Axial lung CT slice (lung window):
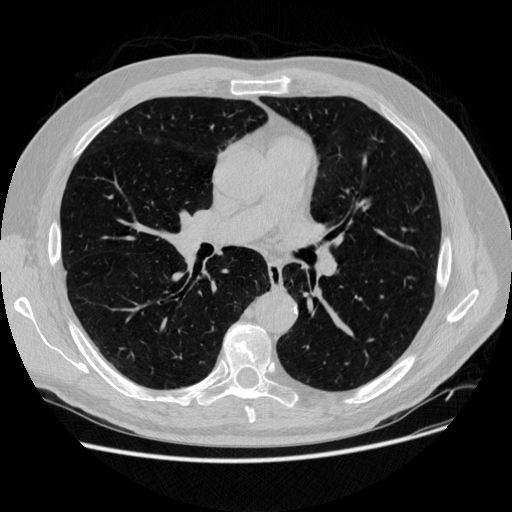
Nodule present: no